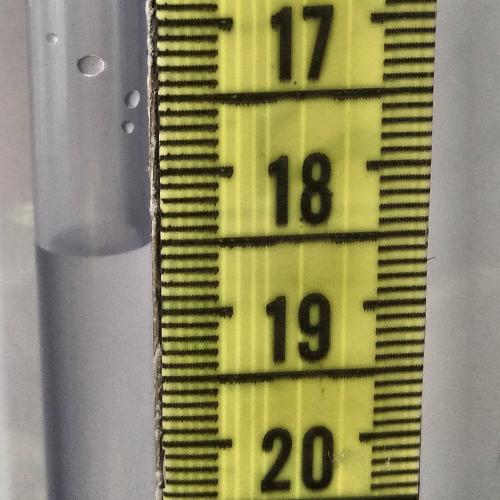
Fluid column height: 18.5 cm